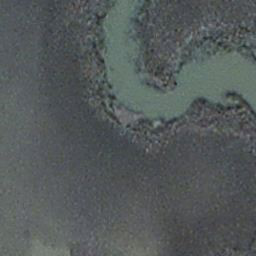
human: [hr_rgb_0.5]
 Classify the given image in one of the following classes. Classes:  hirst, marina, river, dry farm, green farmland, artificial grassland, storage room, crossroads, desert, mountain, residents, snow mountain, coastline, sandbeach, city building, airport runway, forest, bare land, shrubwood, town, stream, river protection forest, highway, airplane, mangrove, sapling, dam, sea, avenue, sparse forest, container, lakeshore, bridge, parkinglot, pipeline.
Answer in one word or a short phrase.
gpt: stream